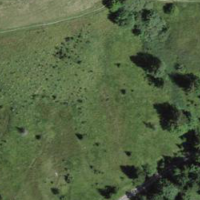
EUNIS habitat code: 23
Species observed at this site:
Angelica sylvestris